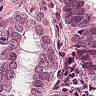
Metastatic tissue present: yes